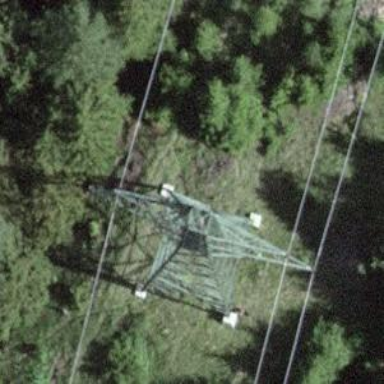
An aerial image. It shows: Power tower.